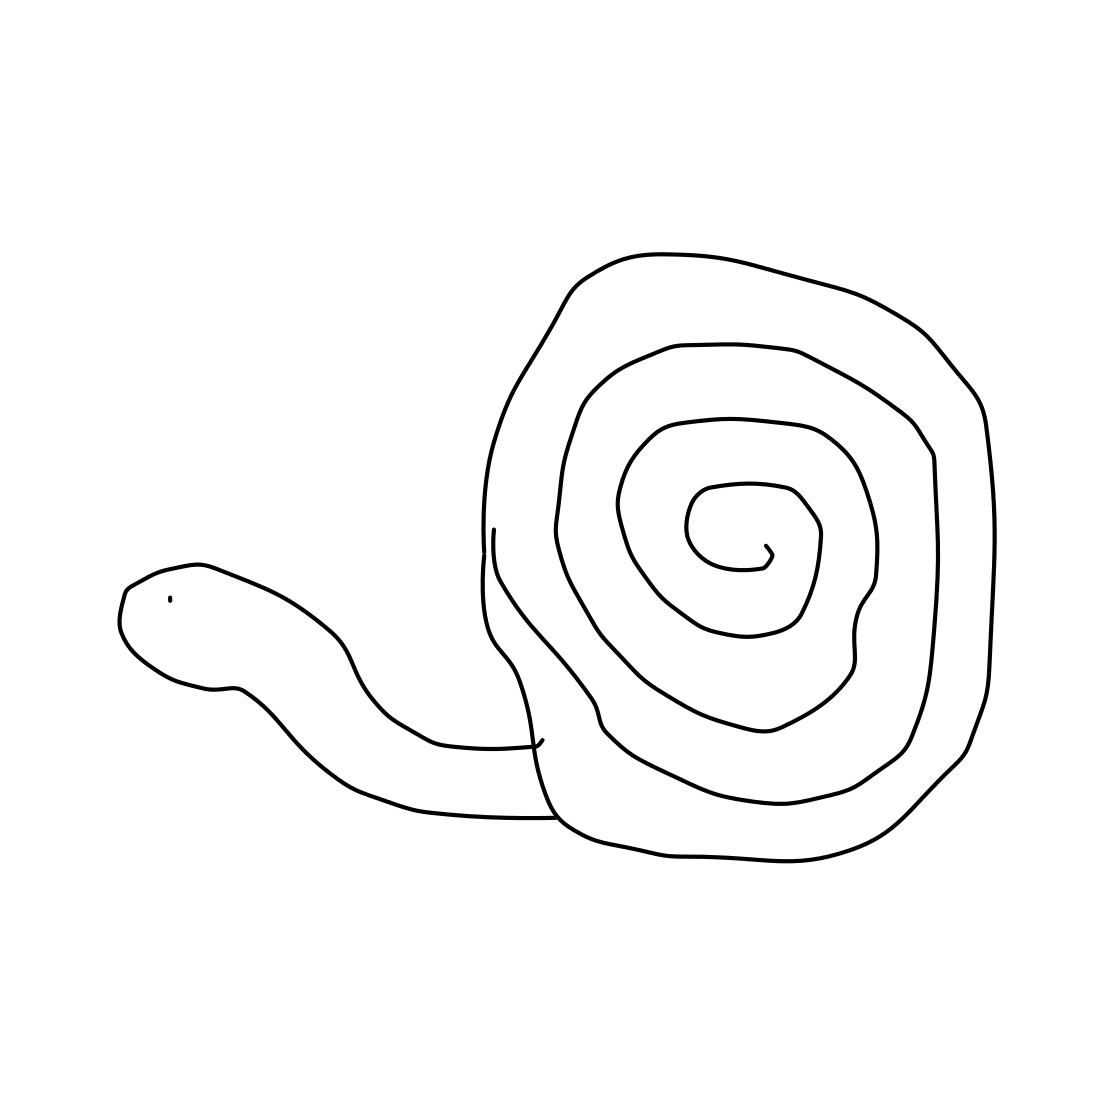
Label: snail